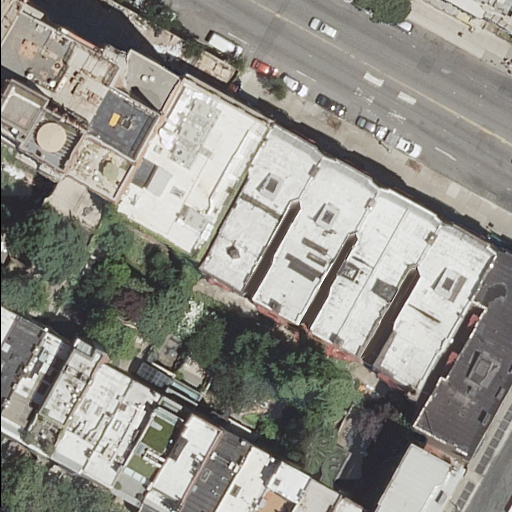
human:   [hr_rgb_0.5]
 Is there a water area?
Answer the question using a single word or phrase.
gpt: no

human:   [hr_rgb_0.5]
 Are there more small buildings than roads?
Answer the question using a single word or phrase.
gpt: yes

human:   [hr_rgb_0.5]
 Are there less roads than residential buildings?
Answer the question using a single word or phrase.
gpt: yes

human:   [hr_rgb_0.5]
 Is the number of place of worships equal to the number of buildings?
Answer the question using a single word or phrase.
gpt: no

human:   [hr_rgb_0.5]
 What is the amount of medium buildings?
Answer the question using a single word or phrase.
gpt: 14

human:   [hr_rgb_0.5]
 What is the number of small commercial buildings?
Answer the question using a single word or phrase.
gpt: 0

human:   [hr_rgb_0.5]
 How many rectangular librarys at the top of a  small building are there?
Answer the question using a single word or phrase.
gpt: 1

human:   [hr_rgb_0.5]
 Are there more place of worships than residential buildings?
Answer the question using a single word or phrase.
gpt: no

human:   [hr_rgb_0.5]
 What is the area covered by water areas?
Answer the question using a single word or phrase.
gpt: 0m2

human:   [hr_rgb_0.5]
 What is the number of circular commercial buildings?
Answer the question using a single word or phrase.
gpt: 0

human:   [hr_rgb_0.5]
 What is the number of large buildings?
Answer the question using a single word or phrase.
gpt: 2

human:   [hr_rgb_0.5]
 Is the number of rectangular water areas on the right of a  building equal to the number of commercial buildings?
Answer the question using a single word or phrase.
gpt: yes

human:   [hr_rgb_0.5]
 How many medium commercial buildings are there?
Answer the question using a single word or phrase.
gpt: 0

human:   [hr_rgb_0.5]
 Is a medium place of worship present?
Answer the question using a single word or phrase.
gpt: no

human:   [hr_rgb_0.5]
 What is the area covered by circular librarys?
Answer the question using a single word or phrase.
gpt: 0m2

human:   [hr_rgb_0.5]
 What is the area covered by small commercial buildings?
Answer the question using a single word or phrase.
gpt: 0m2

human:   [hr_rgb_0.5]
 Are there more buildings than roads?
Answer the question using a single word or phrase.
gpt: yes

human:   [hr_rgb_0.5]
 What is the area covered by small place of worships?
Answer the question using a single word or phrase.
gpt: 34m2

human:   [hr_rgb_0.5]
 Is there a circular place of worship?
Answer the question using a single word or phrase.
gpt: no

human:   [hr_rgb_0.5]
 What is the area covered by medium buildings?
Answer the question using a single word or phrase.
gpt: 2993m2

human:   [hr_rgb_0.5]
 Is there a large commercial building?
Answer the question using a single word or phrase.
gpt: no

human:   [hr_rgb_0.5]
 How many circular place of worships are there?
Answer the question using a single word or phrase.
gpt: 0

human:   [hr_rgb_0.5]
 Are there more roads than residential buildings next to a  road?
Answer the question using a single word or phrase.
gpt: no

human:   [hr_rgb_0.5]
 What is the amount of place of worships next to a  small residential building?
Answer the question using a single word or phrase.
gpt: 1

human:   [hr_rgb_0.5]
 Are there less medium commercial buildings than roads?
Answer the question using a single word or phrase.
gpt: yes

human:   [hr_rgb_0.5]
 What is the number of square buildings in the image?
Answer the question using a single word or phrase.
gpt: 0

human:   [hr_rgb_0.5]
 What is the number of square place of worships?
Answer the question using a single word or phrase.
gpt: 0

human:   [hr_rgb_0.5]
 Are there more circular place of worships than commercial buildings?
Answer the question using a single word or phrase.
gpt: no

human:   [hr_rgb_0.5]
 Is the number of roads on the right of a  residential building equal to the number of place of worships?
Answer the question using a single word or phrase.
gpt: no

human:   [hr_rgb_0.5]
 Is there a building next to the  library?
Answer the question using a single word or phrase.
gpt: yes

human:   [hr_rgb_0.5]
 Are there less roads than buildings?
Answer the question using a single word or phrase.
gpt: yes

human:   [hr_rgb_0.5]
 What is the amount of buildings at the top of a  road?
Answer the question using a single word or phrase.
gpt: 16

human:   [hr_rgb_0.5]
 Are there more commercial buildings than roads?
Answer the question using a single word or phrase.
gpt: no

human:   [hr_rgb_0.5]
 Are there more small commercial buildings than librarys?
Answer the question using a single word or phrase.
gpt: no

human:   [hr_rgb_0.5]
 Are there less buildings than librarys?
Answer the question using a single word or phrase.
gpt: no

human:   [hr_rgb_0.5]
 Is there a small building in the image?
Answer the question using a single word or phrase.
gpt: yes